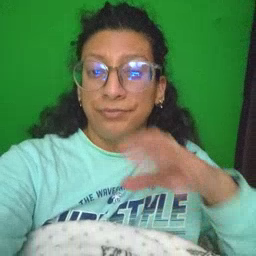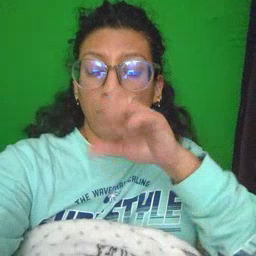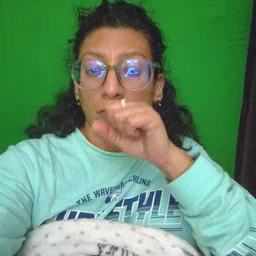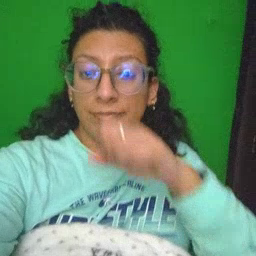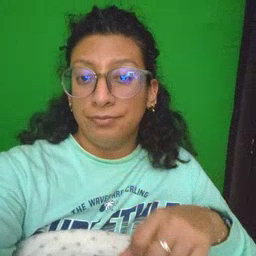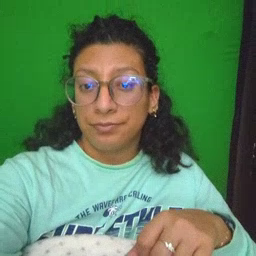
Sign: orange